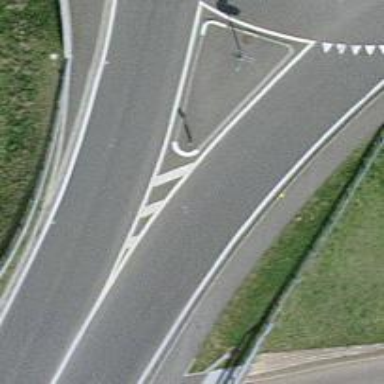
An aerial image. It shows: Primary highway bridge with lane for cyclists on both sides.